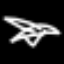
Label: airplane